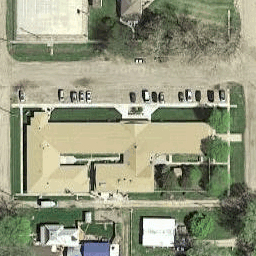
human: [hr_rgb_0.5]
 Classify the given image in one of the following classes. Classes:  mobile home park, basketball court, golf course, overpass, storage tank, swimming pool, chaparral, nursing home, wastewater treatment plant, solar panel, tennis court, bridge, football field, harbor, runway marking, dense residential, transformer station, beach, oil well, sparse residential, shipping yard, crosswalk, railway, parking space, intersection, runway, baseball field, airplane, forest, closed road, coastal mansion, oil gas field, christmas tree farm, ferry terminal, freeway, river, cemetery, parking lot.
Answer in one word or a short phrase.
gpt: nursing home